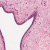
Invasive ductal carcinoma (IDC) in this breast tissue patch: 0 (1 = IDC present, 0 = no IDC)